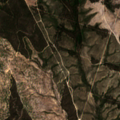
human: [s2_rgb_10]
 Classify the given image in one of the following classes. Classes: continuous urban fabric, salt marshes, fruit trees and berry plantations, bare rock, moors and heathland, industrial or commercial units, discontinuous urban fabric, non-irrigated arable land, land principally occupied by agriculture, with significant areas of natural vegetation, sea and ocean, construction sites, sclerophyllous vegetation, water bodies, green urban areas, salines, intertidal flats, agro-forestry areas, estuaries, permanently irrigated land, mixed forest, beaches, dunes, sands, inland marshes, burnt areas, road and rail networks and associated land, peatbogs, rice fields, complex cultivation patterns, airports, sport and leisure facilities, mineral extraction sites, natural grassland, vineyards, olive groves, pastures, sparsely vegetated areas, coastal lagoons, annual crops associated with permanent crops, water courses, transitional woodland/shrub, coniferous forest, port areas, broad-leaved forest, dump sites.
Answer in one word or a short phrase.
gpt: broad-leaved forest, transitional woodland/shrub